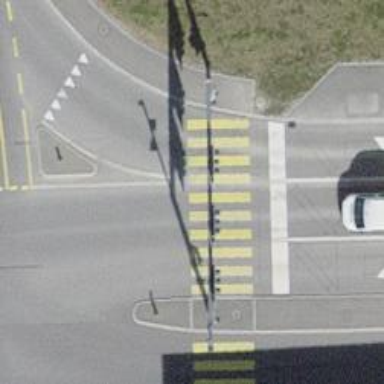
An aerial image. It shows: Crossing with traffic signals and yellow zebra markings.